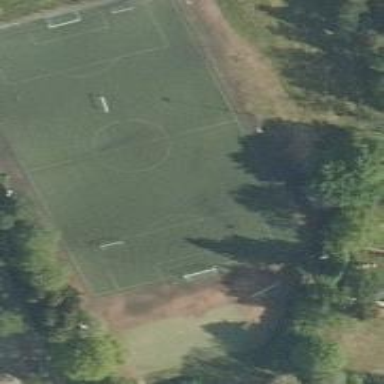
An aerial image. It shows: Soccer pitch for leisureland activities.